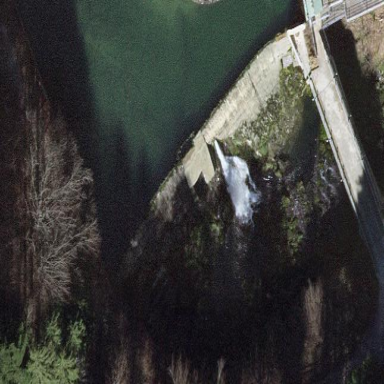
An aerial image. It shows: Dam along waterway.